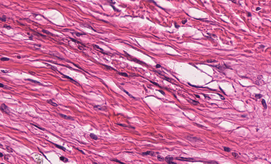
Tumor epithelial tissue: no
Tumor-associated stroma tissue: yes
Normal tissue: no